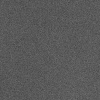
Atmospheric dust classification: dusty